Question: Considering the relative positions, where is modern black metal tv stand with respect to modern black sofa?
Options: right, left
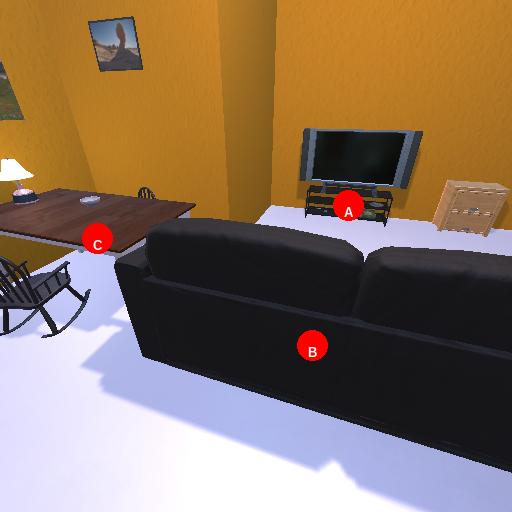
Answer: right